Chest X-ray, PA view. Patient: 34 years old, sex F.
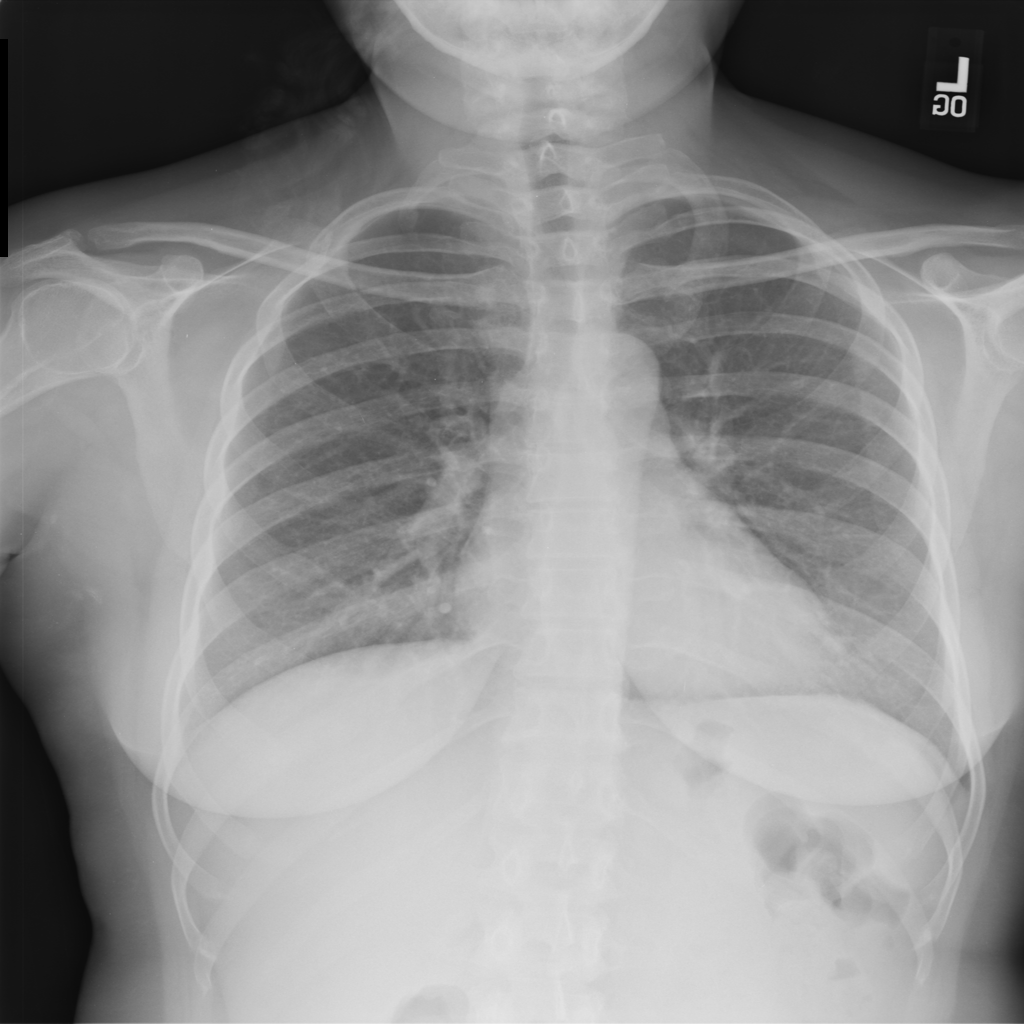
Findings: No Finding